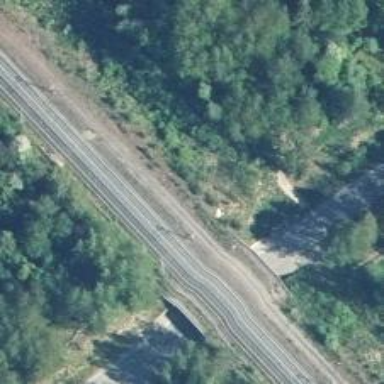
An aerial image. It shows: Bridge carrying railway with continuous electrified contact lines.